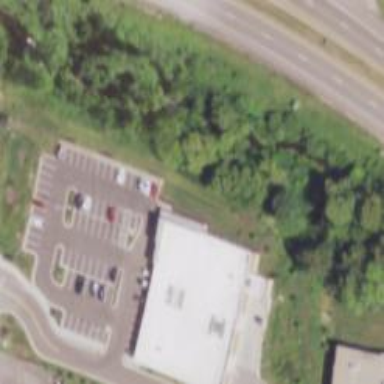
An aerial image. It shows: Retail building housing supermarket.